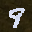
Label: 9